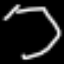
Label: octagon